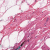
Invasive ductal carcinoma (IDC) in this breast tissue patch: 0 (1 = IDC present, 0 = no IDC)